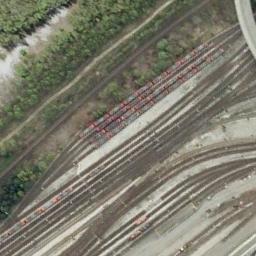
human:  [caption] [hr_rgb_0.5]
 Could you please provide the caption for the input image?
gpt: There is a train passing by in the picture .

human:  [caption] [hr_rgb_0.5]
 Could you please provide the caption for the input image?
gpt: The railway is next to the grass and bare land .

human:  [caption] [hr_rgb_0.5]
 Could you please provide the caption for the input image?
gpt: There are many trees beside the railway .

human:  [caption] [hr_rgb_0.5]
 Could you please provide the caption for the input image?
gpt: These staggered railways have some trains on the tracks and a sparse forest is on one side of the railways .

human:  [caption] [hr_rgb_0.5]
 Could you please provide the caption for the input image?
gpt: There are some green bushes beside the railway with some trains .